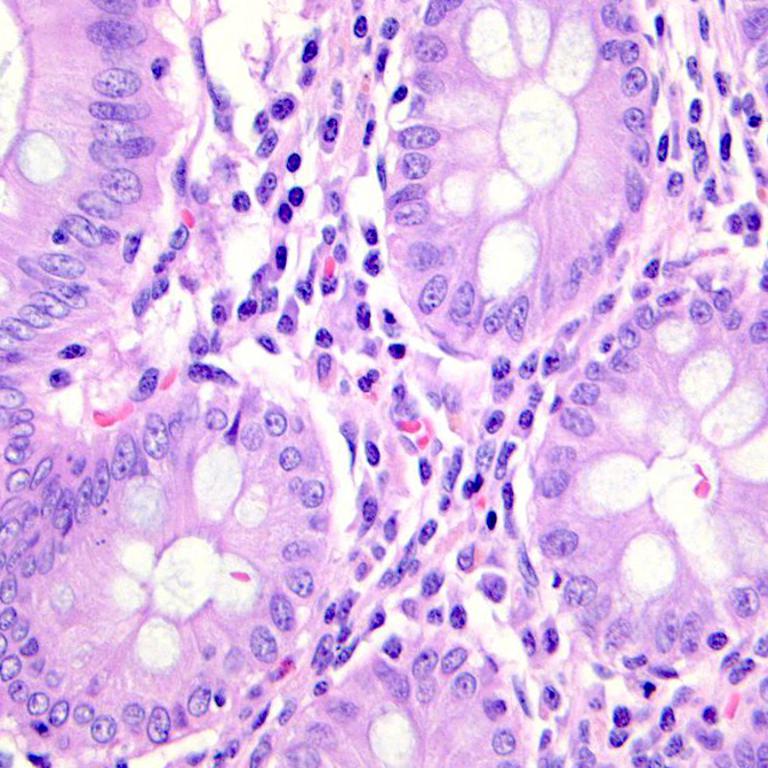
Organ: colon
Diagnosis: benign